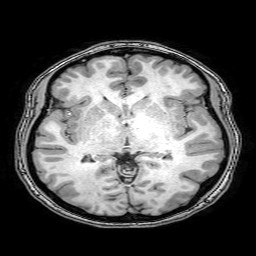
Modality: T1w
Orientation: coronal
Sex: female
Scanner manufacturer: philips
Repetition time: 0.00809 s
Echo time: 0.0037 s